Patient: sex F, age 31
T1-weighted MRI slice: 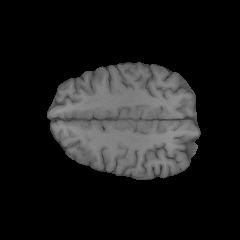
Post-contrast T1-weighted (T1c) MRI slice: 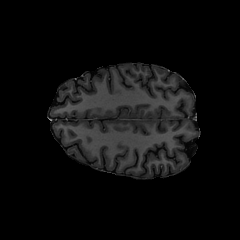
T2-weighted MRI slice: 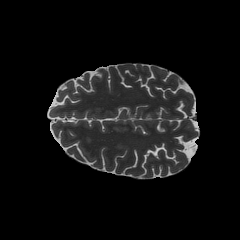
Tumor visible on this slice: no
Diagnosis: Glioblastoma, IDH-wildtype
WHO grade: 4